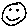
Label: smiley face